Question: I have this xml structure.I use the following sql to read the values but it doesnt work
'''
DECLARE @x XML =
'<Events>
<Event DateTimeGMT="25/10/2013 18:45:00" Branch="Soccer" Sport="Soccer" BranchID="1" League="England - Championship" LeagueID="10099" ID="<PHONE>" IsOption="0" EventType="0" MEID="<PHONE>">
<Participants>
<Participant1 Name="Middlesbrough" Home_Visiting="Home" />
<Participant2 Name="Doncaster" Home_Visiting="Visiting" />
</Participants>
<MoneyLine Home="1.69" Draw="3.7" Away="5" />
<Spread Home_Odds="1.885" Home_Points="-0.75" Away_Points="0.75" Away_Odds="1.962" />
<Total Points="2.75" Over="2.06" Under="1.763" />
</Event>
<Event DateTimeGMT="25/10/2013 18:45:00" Branch="Soccer" Sport="Soccer" BranchID="1" League="England - Championship" LeagueID="10099" ID="<PHONE>" IsOption="1" EventType="200" MEID="<PHONE>">
<Participants>
<Participant1 Name="Middlesbrough" Home_Visiting="Home" />
<Participant2 Name="Doncaster" Home_Visiting="Visiting" />
</Participants>
<Total Points="4.5" Over="5.75" Under="1.125" />
</Event>
</Events>
'
DECLARE @iDoc INT
EXECUTE sp_xml_preparedocument @iDoc OUTPUT, @x
SELECT *
FROM OPENXML(@iDoc,'/Events/Event')
WITH (
ID int '@ID',
DateTimeGMT <URL> '@DateTimeGMT',
Branch <URL> '@Branch',
Sport <URL> '@Sport',
BranchID int '@BranchID',
League <URL> '@League',
LeagueID int '@LeagueID',
IsOption int '@IsOption',
EventType int '@EventType',
MEID int '@MEID',
QAID int '@QAID',
EventName <URL> '@EventName',
Home <URL> '../Event/Participants/Participant1/@Name',
Away <URL> '../Event/Participants/Participant2/@Name',
<URL> '../Event/MoneyLine/@Home',
<URL> '../Event/MoneyLine/@Draw',
<URL> '../Event/MoneyLine/@Away',
Spread_Home_Points float '../Event/Spread/@Home_Points',
Spread_Home_Odds float '../Event/Spread/@Home_Odds',
Spread_Away_Points float '../Event/Spread/@Away_Points',
Spread_Away_Odds float '../Event/Spread/@Away_Odds',
Total_Points float '../Event/Total/@Points',
Lart float '../Event/Total/@Over',
Posht float '../Event/Total/@Under'
)
EXECUTE sp_xml_removedocument @iDoc
'''
But this doent give a correct answer. On the second row that doesnt fine MoneyLine it repeats the first row values.

The values marked with circle showld be empty.Any help please?
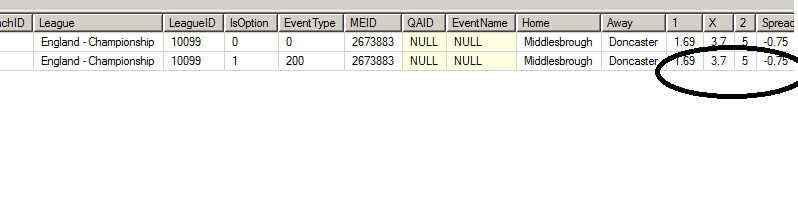
Answer: I suggest to use nodes() method for reading xml in SQL server, it's much easier to use. For your XML it could be something like this:
'''
select
T.C.value('@DateTimeGMT', 'varchar(100)') as DateTimeGMT,
T.C.value('@Branch', 'varchar(100)') as Branch,
T.C.value('@BranchID', 'int') as BranchID,
T.C.value('@League', 'varchar(100)') as League,
T.C.value('@LeagueID', 'int') as LeagueID,
T.C.value('@IsOption', 'int') as IsOption,
T.C.value('@EventType', 'int') as EventType,
T.C.value('@MEID', 'int') as MEID,
T.C.value('@QAID', 'int') as QAID,
T.C.value('@EventName', 'varchar(500)') as EventName,
T.C.value('(Participants/Participant1)[1]/@Name', 'varchar(100)') as Home,
T.C.value('(Participants/Participant2)[1]/@Name', 'varchar(100)') as Away,
T.C.value('(MoneyLine)[1]/@Home', 'varchar(5)') as [1],
T.C.value('(MoneyLine)[1]/@Draw', 'varchar(5)') as [X],
T.C.value('(MoneyLine)[1]/@Away', 'varchar(5)') as [2],
T.C.value('(Spread)[1]/@Home_Points', 'float') as Spread_Home_Points,
T.C.value('(Spread)[1]/@Home_Odds', 'float') as Spread_Home_Odds,
T.C.value('(Spread)[1]/@Away_Points', 'float') as Spread_Away_Points,
T.C.value('(Spread)[1]/@Away_Odds', 'float') as Spread_Away_Odds,
T.C.value('(Spread)[1]/@Away_Odds', 'float') as Spread_Away_Odds,
T.C.value('(Total)[1]/@Points', 'float') as Total_Points,
T.C.value('(Total)[1]/@Over', 'float') as Lart,
T.C.value('(Total)[1]/@Under', 'float') as Posht
from @x.nodes('Events/Event') as T(C)
'''
<URL>
To get data from element filtered by attribute, you can use xpath:
'''
select
T.C.value('(Participants/Participant[@Name="Odd"]/Odds)[1]/@OddsValue', 'float') as Odd,
T.C.value('(Participants/Participant[@Name="Even"]/Odds)[1]/@OddsValue', 'float') as Even
from @x.nodes('Events/Event') as T(C)
'''
<URL>